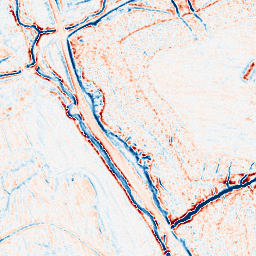
Category: edge_preserving
Decomposition family: bilateral
Decomposition parameters: d: 9
sigma_color: 50
sigma_space: 75
Upsampling method: bspline
Upsampling parameters: scale: 2
Upsampling scale: 2